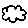
Label: cloud